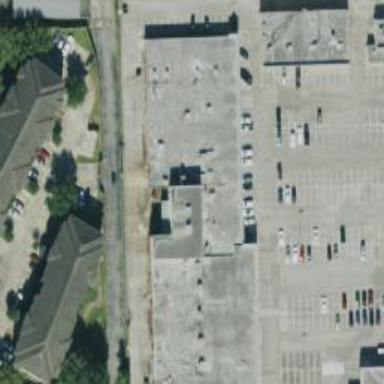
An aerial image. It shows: Retail building.